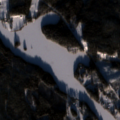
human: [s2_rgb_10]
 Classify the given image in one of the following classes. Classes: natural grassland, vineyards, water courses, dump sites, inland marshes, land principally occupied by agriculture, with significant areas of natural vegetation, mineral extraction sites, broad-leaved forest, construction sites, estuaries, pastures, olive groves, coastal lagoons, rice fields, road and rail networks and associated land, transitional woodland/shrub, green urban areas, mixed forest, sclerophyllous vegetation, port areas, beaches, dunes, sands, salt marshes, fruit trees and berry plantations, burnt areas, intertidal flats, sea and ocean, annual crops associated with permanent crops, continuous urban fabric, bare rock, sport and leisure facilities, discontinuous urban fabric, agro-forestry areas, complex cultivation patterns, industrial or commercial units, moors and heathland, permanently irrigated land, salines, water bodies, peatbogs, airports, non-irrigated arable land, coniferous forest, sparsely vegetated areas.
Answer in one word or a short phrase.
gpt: land principally occupied by agriculture, with significant areas of natural vegetation, coniferous forest, mixed forest, water bodies